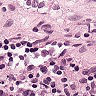
Metastatic tissue present: yes